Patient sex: M
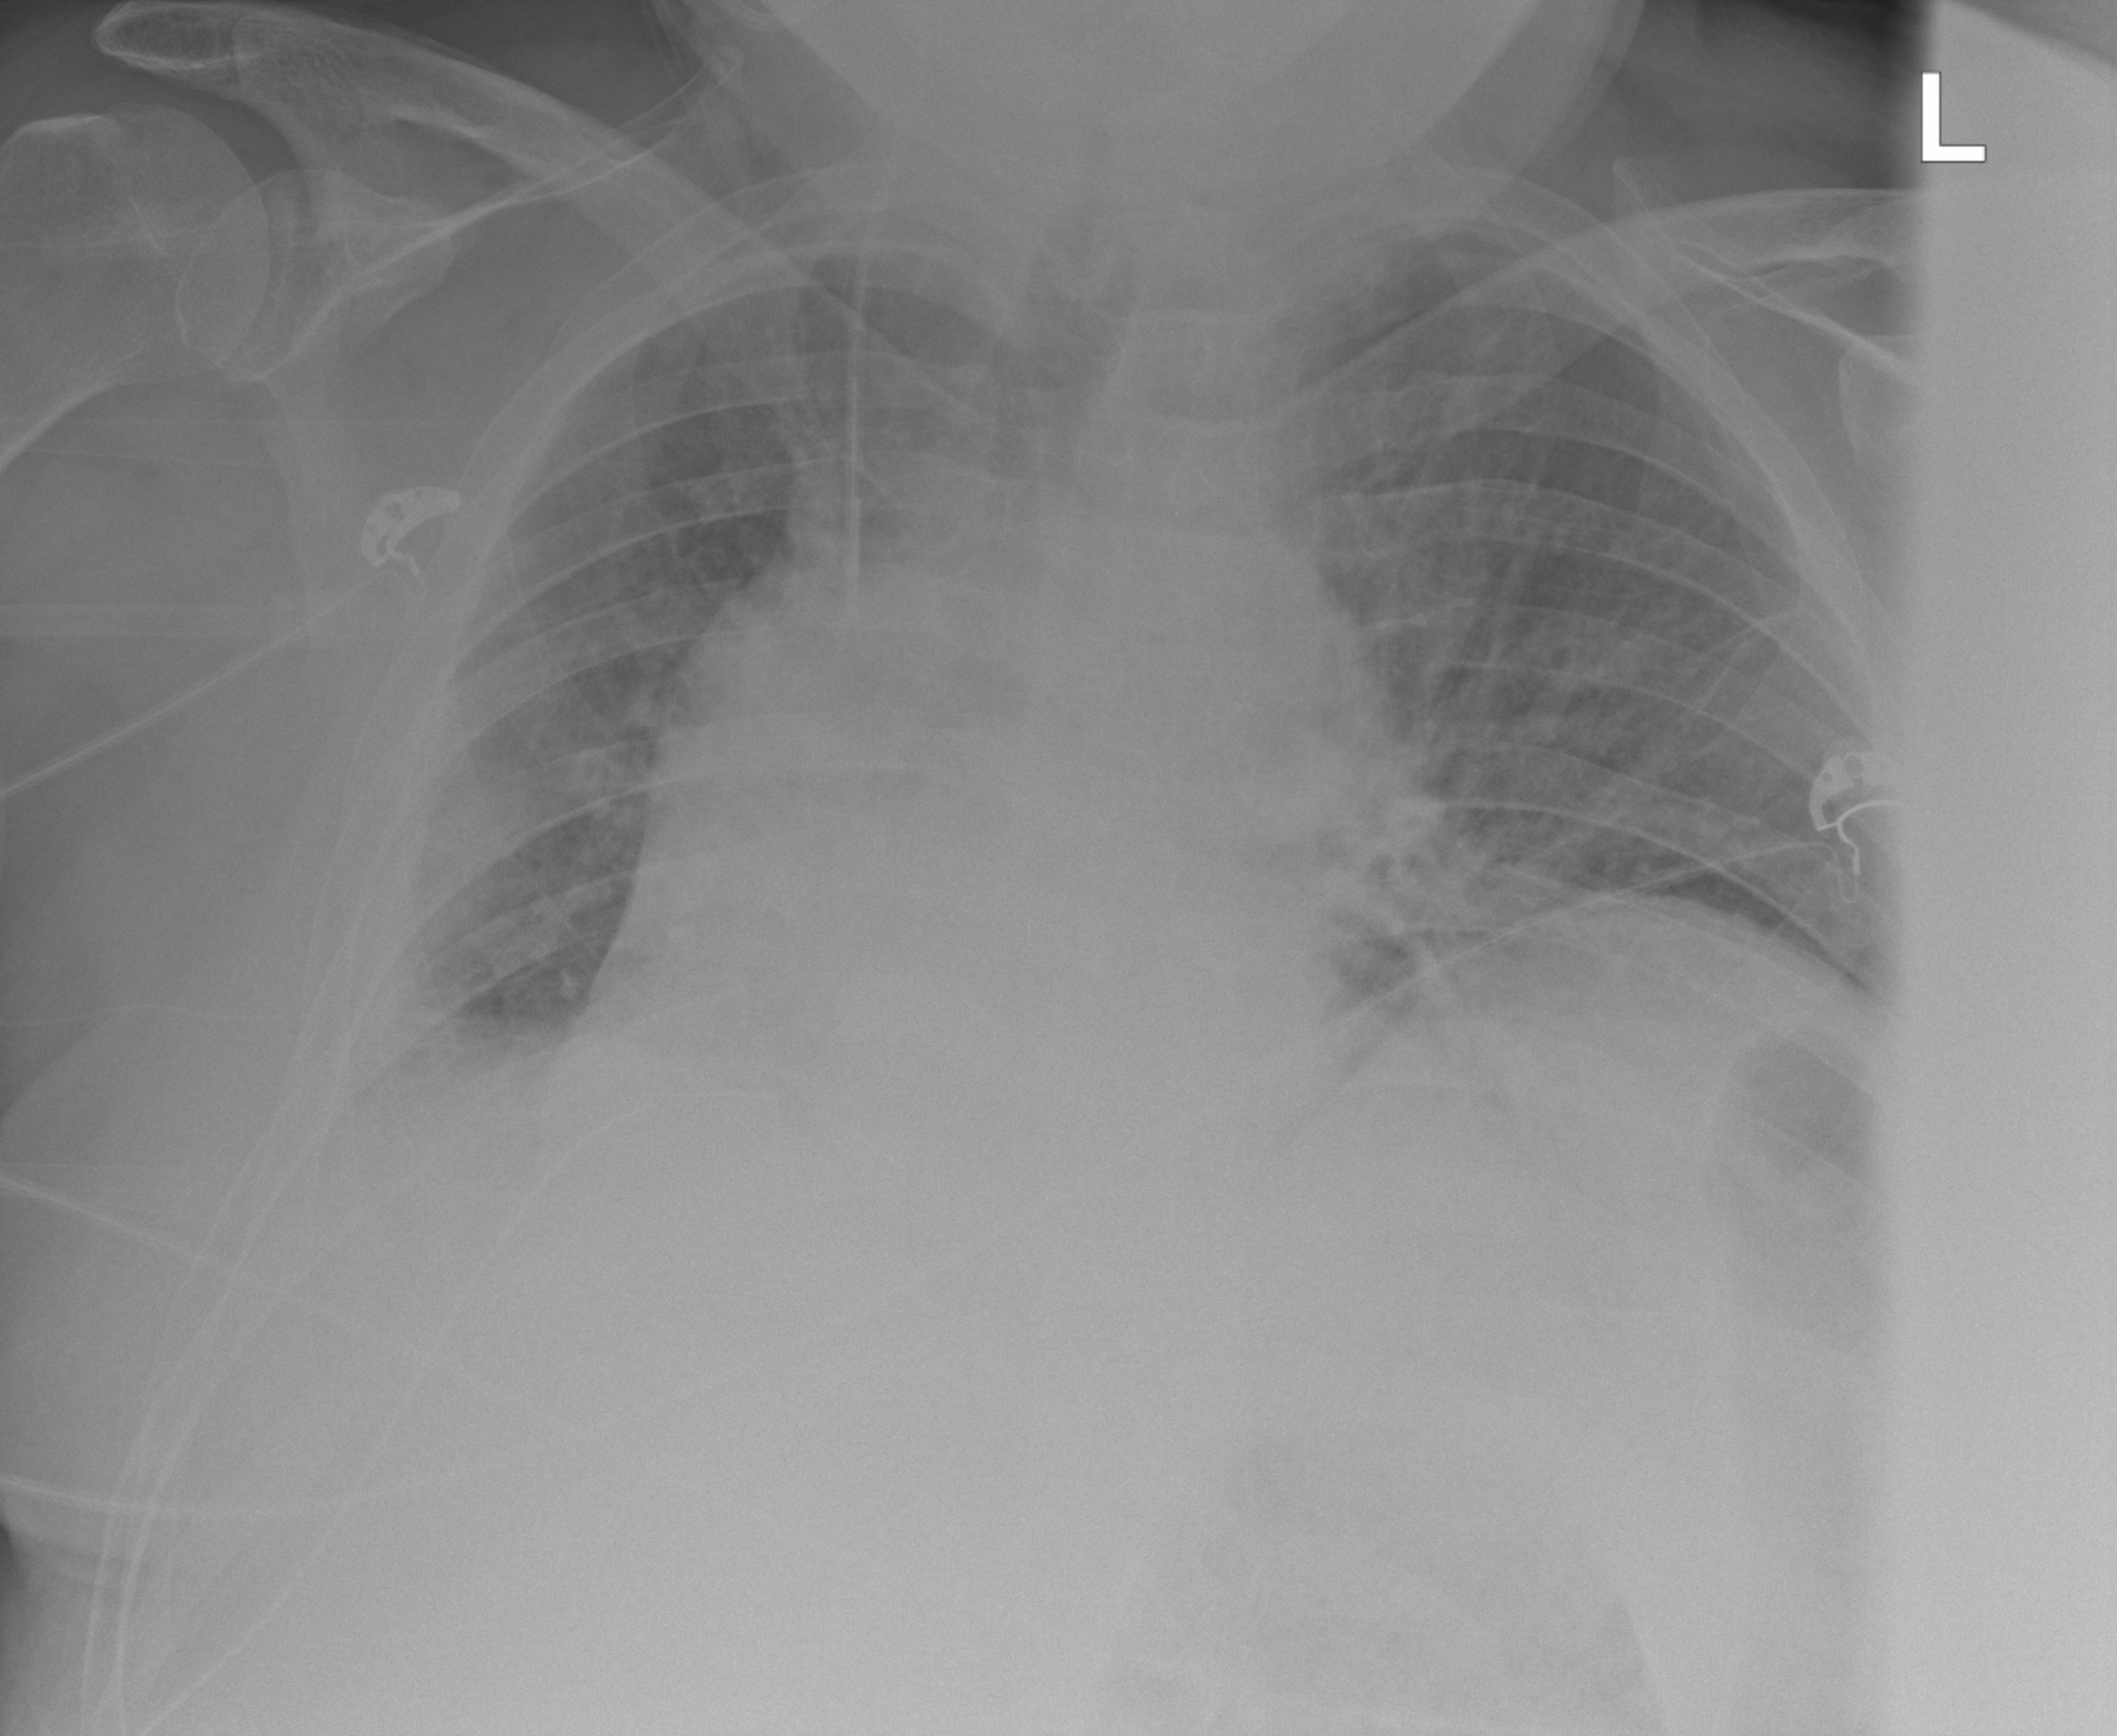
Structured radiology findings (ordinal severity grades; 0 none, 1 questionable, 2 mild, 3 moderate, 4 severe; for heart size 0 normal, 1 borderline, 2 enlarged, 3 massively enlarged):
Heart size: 2
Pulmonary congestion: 2
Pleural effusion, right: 2
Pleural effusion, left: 2
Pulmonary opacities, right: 2
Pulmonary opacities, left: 2
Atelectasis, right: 2
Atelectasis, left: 2